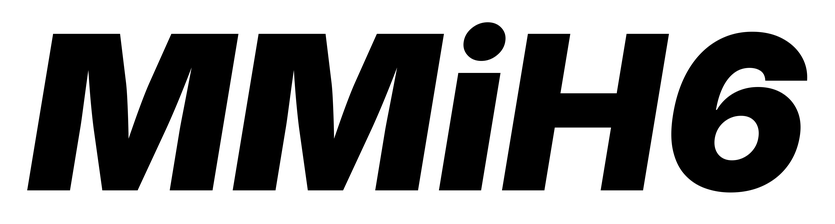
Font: Inter-Italic_Black_Italic